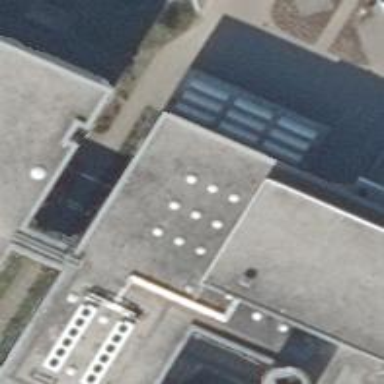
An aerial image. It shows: Entrance designated for emergency ward.